Question: I have started writing UI automation tests for IOS using XCUITest. I am a bit confused about setting identifiers to access elements while writing UI tests. Look at the picture.

We have user Defined RunTime Attributes where you can define the key "accessibilityLabel", type as string and value as example "ButtonID". Now, you could use "ButtonID" as the identifier to access the button to write tests.
The second thing I noticed is the Accessibility section where we have a field by name identifier where you could set an identifier and use that identifier to access the UI element.
Could you confirm the difference between the two. Which one of the above two is recommended to set identifiers for UI test.
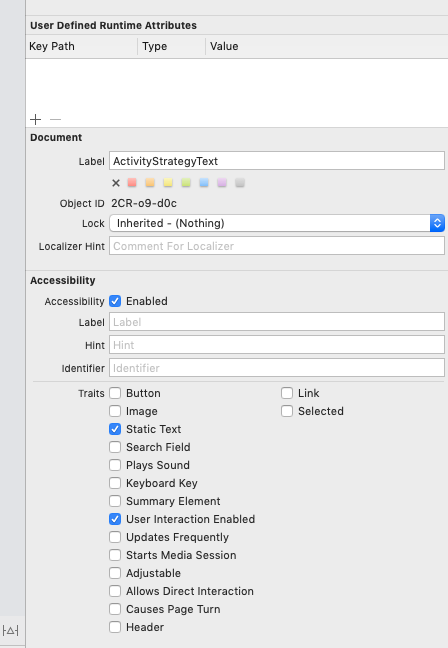
Answer: The effect is the same, by the time your control awakes from nib you'll have your 'accessibilityIdentifier'/'Label'/'etc' set up.
Not sure if one way is "officially" preferred over another but I'd recommend using Accessibility section at least for the following reasons:
- - - - - <URL>'setValue:forKey:'
'''
* thread #1, queue = 'com.apple.main-thread', stop reason = breakpoint 1.1
* frame #0: 0x000000010efe09fb AccessibilityProbe'-<URL> at MyButton.m:14
frame #1: 0x0000000112e35538 UIKitCore'-[UIRuntimeAccessibilityConfiguration applyConfiguration] + 153
frame #2: 0x0000000110825cfd CoreFoundation'-[NSArray makeObjectsPerformSelector:] + 317
frame #3: 0x0000000112e33258 UIKitCore'-[UINib instantiateWithOwner:options:] + 1717
'''
1 Again, implementation details are not something to rely on.